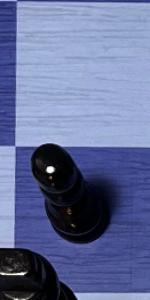
Label: Pawn_Black